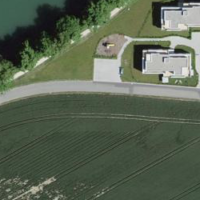
EUNIS habitat code: 24
Species observed at this site:
Prunus padus